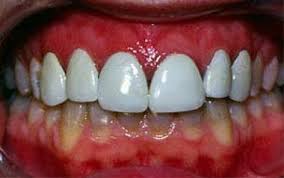
Condition: Tooth Discoloration